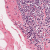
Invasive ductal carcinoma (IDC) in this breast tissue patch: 1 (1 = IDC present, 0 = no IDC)